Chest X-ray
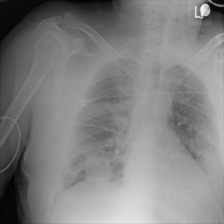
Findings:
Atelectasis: negative
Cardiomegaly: negative
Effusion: negative
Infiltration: negative
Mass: negative
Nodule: negative
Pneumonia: negative
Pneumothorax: negative
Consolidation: negative
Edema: negative
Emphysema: negative
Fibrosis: negative
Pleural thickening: negative
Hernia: negative